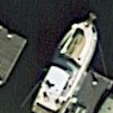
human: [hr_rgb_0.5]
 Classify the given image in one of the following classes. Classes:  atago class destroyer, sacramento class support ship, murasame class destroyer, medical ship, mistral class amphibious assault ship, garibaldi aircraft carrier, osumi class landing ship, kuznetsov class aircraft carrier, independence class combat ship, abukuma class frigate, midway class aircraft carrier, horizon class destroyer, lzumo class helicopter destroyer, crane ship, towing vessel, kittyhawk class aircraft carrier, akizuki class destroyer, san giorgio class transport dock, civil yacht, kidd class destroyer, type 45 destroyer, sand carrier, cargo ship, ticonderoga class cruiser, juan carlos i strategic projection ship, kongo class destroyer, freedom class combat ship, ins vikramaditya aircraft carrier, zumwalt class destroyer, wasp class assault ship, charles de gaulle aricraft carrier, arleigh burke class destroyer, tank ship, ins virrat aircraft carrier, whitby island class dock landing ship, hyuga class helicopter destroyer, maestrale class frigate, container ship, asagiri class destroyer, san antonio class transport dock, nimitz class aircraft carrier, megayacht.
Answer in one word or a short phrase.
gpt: Civil yacht